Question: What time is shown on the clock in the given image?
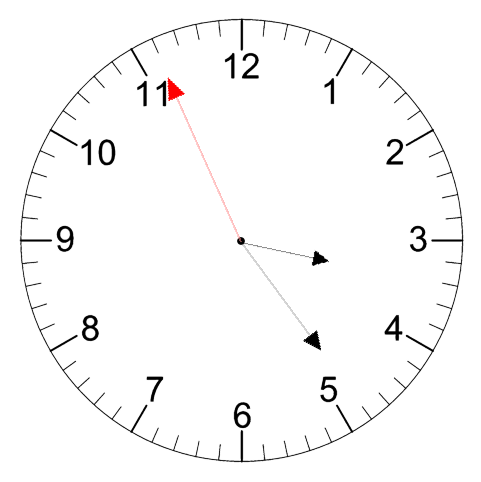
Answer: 03:23:56